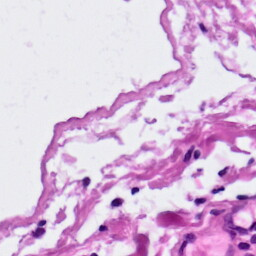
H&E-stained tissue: Lung